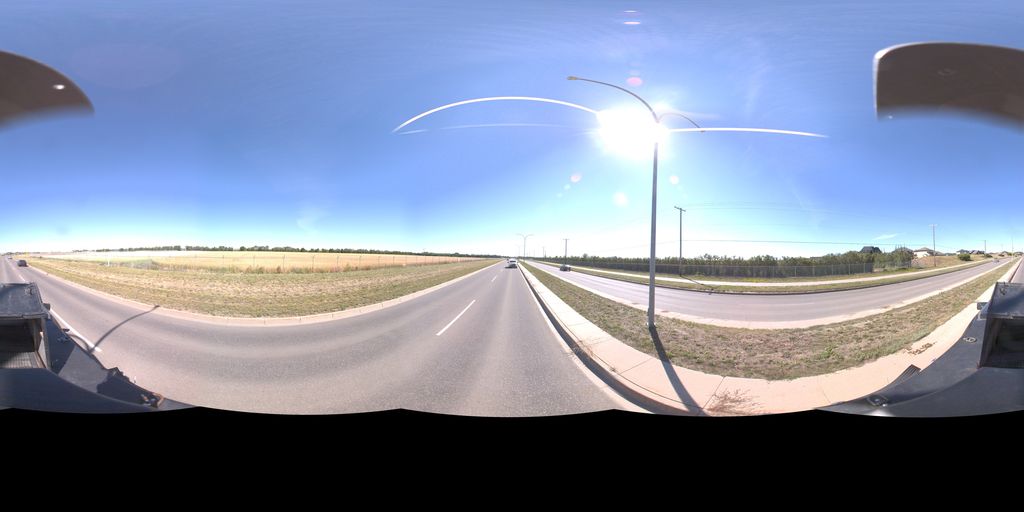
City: saskatoon